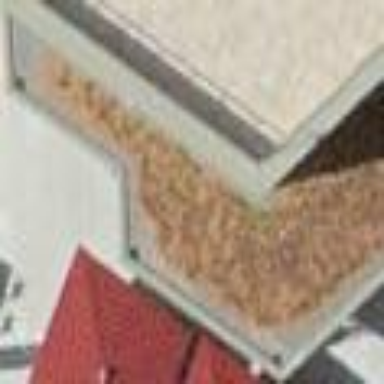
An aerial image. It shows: View of roof of building.